Question: I want to move cells just as these two methods do:
'''
- (void)tableView:(UITableView *)tableView moveRowAtIndexPath:(NSIndexPath *)fromIndexPath toIndexPath:(NSIndexPath *)toIndexPath;
- (BOOL)tableView:(UITableView *)tableView canMoveRowAtIndexPath:(NSIndexPath *)indexPath;
'''
Before I use these methods above to move cells (by user's touch action), tableView's setEditing:animated: must be called first.
But what I want is user long press then drag a cell to move it without entering editing style, and i hope these moving view won't appear in cells' right, like this:

Any suggestion? Special thx!
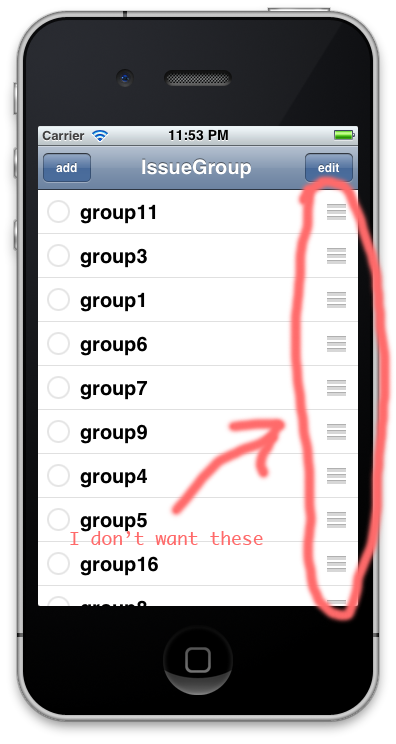
Answer: One solution: <URL>
but it can't use long press gesture to begin draging
And we can use <URL> to do this.